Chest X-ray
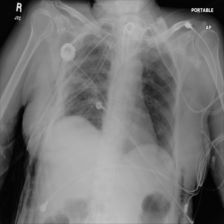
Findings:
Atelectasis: negative
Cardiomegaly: negative
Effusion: negative
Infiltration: negative
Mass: negative
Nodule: negative
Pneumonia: negative
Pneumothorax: negative
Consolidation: negative
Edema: negative
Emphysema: positive
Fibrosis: negative
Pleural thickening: negative
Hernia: negative